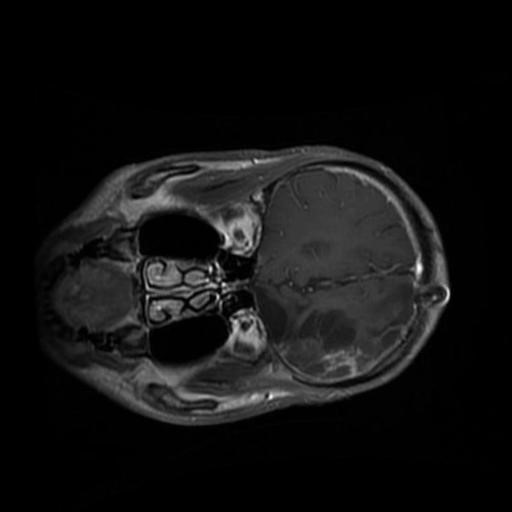
Label: brain_glioma